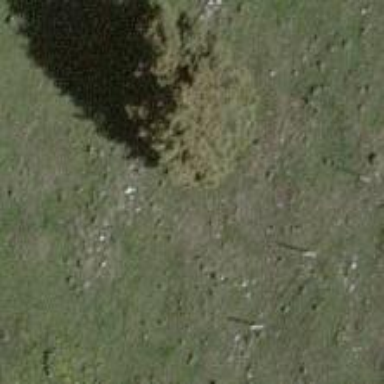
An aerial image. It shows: Single tag "natural: tree."